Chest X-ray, AP view. Patient: 38 years old, sex F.
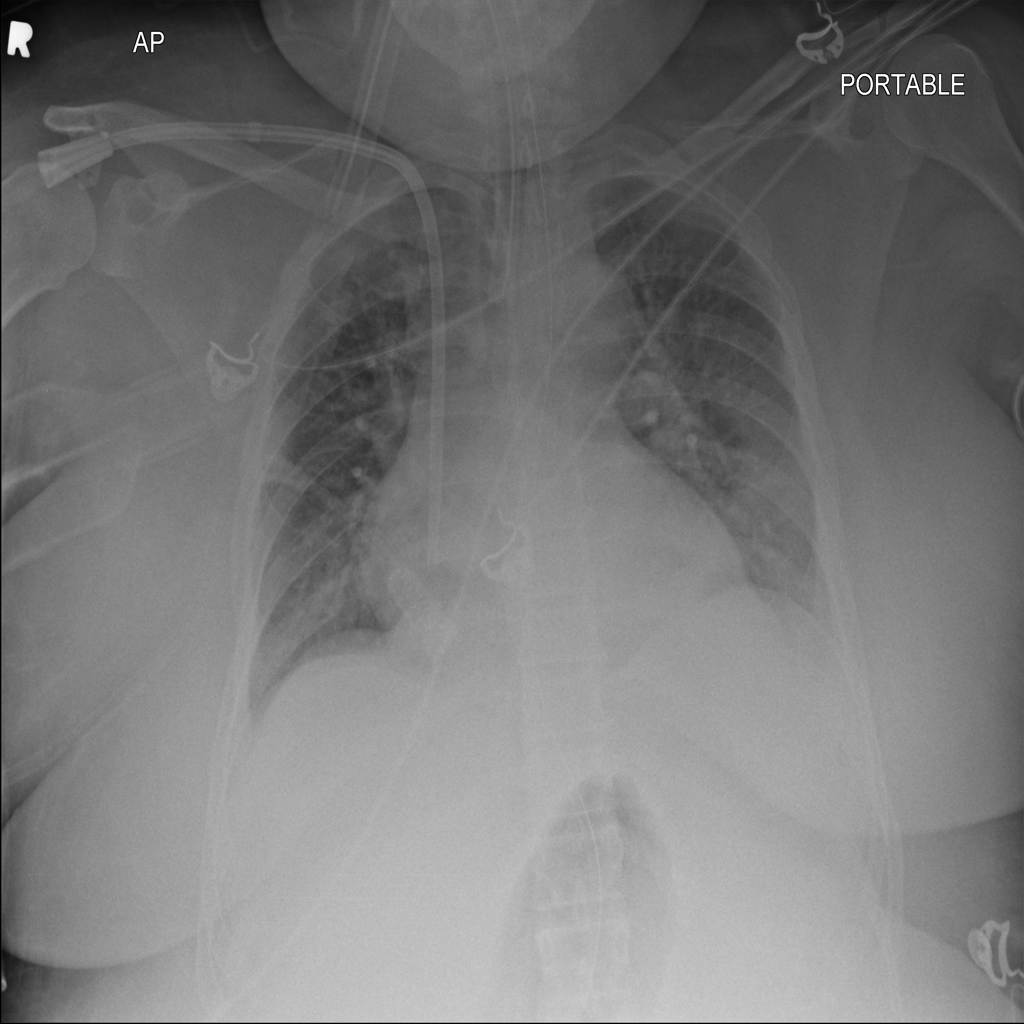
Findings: Infiltration